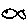
Label: fish